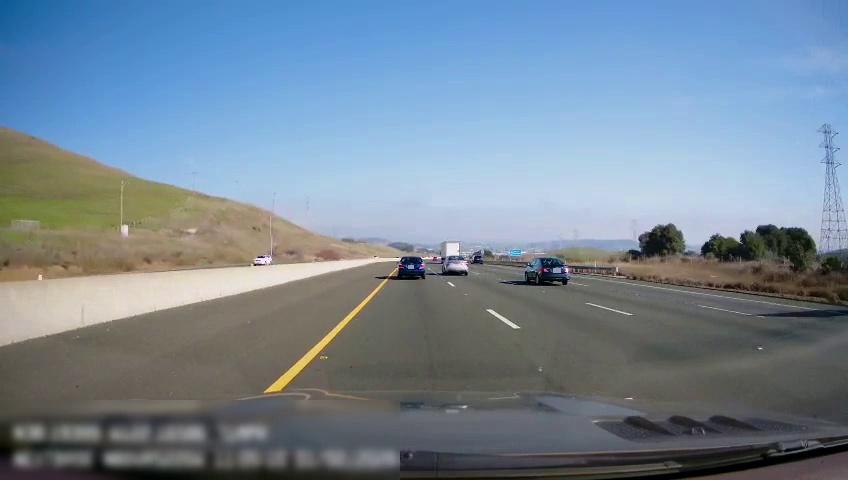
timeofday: Day
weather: Sunny
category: Drivable Space
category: Vehicles | Other LV
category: Vehicles | Car
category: Vehicles | Car
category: Vehicles | SUV
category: Vehicles | Car
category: Vehicles | Car
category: Lanes | Current Lane
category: Lanes | Current Lane
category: Lanes | Alternate Lane
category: Lanes | Alternate Lane
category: Lanes | Alternate Lane
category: Traffic | Signs